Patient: sex M, age 55
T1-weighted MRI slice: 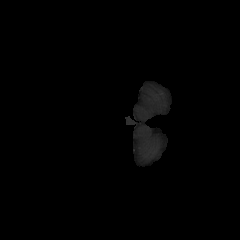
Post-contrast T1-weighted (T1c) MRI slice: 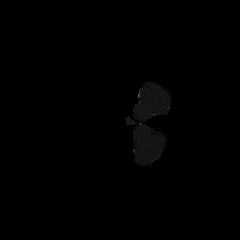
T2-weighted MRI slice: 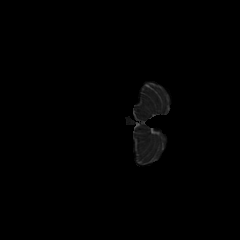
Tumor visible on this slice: no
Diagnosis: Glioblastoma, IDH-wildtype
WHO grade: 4